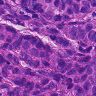
Metastatic tissue present: yes